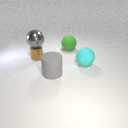
large gray rubber cylinder to the left of large cyan rubber sphere